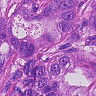
Metastatic tissue present: yes